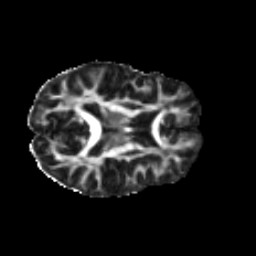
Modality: FA
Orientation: axial
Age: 50
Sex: female
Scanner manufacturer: ge
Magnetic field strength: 3 T
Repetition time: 7.8 s
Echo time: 0.0606 s